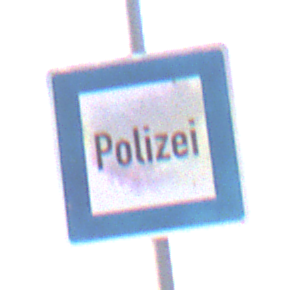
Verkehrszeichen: Polizei
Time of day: SunriseSunset
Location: Outdoor (Urban)
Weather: Clear
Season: NotSpecified
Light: Natural